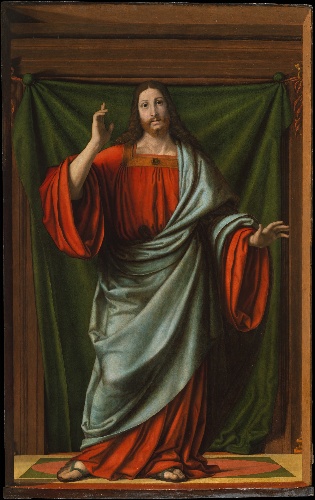
Title: Christ Blessing
Artist: Andrea Solario
Artist bio: Italian, Milan ca. 1465–1524 Milan
Object type: Painting
Classification: Paintings
Medium: Oil on wood
Dimensions: 80 1/4 x 51 1/2 in. (203.8 x 130.8 cm)
Department: European Paintings
Credit line: From the Collection of James Stillman, Gift of Dr. Ernest G. Stillman, 1922
Accession year: 1922
Repository: Metropolitan Museum of Art, New York, NY
Tags: Christ